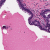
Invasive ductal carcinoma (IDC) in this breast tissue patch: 0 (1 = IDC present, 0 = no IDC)